Aerial crown-view tile of a tropical tree (Barro Colorado Island, Panama), acquired 20240716:
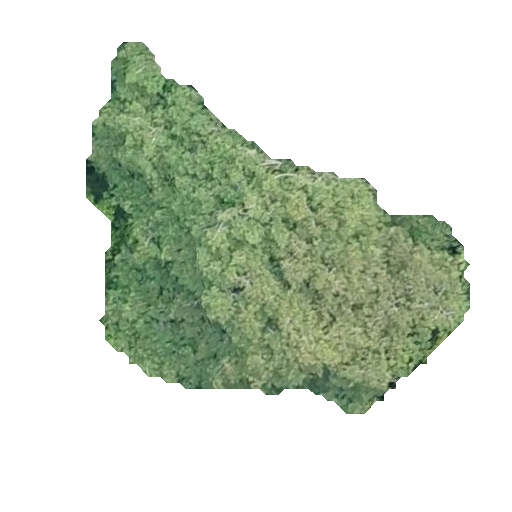
Species: Virola surinamensis
GBIF accepted scientific name: Virola surinamensis
Crown area: 131.89 m²